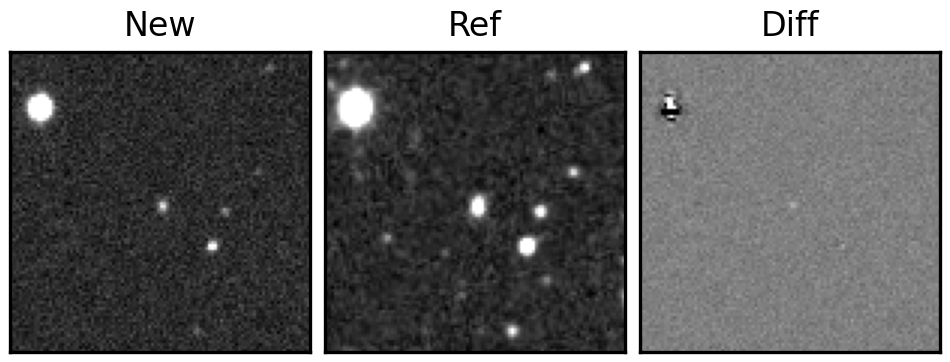
Label: real